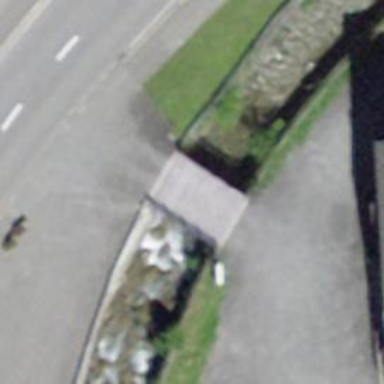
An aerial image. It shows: Driveway bridge connecting two areas.